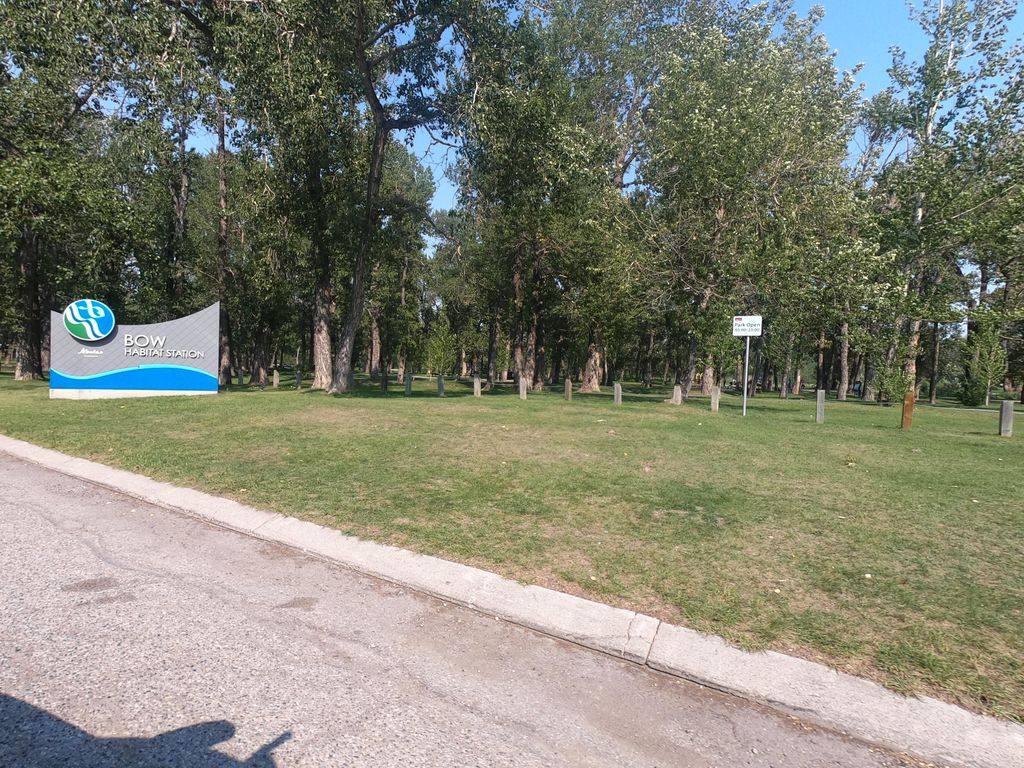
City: calgary